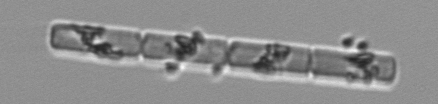
Label: Guinardia_delicatula